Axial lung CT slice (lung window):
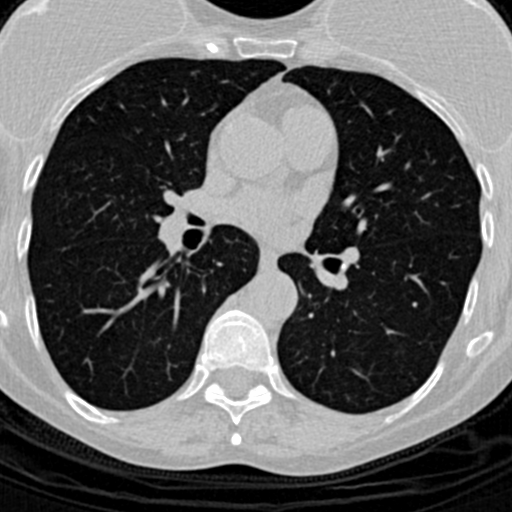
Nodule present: no